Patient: sex M, age 45
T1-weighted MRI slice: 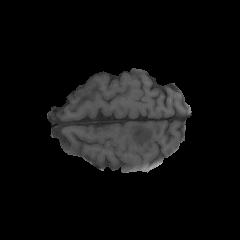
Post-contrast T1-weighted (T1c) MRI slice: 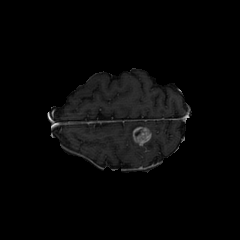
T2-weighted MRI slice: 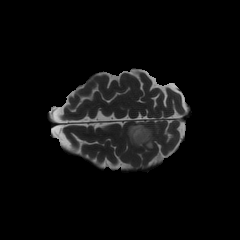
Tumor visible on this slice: yes
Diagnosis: Glioblastoma, IDH-wildtype
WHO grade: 4